Current action and preconditions to check: trajectory_clear

Your task: For each precondition in the list above, predict whether it will hold at this action.

Consider the current scene as observed from the mobile robot's camera, and analyze the predicted future states of all dynamic agents (e.g., people, animals, vehicles, or any moving entities) within the NEXT SECOND.

IMPORTANT: Only answer "very likely" if you are absolutely certain—based on strong, clear evidence—that a dynamic agent will violate the precondition in the predicted future state. Do NOT answer "very likely" for unlikely, ambiguous, or low-probability risks.

Ask yourself for each precondition: Is there a high probability, with clear and convincing evidence, that the predicted future states of any dynamic agent will interfere with the predicted future state of the currently executing action within the NEXT SECOND, causing that precondition to fail?

Assess the risk level based on these predictions. Use "likely" or "very likely" if motions create a clear risk of interference.

Use "neutral" or "improbable" if agents are nearby but their predicted paths are clearly diverging or non-conflicting.

Failure Risk Categories: "very improbable", "improbable", "neutral", "likely", "very likely"

Answer Format: Output ONLY the probability_of_failure value from these categories: "very improbable", "improbable", "neutral", "likely", "very likely"

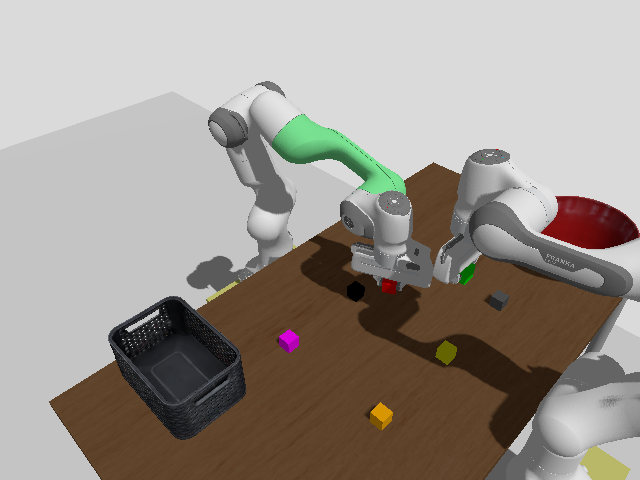

Answer: neutral